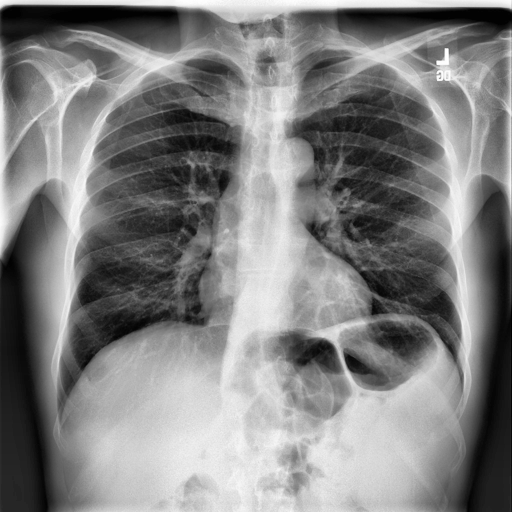
Finding: NORMAL